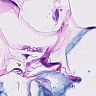
Metastatic tissue present: no